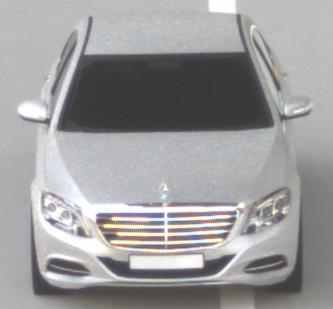
Make: Mercedes-Benz
Model: S 400 HYBRID
Detailed model: S-Class (222) Limousine
Model produced from: 2013/05
Model produced until: 2015/04
Doors: 4
Color: white
Road condition: dry road
Daytime: sunrise or sunset
Contrast: medium contrast